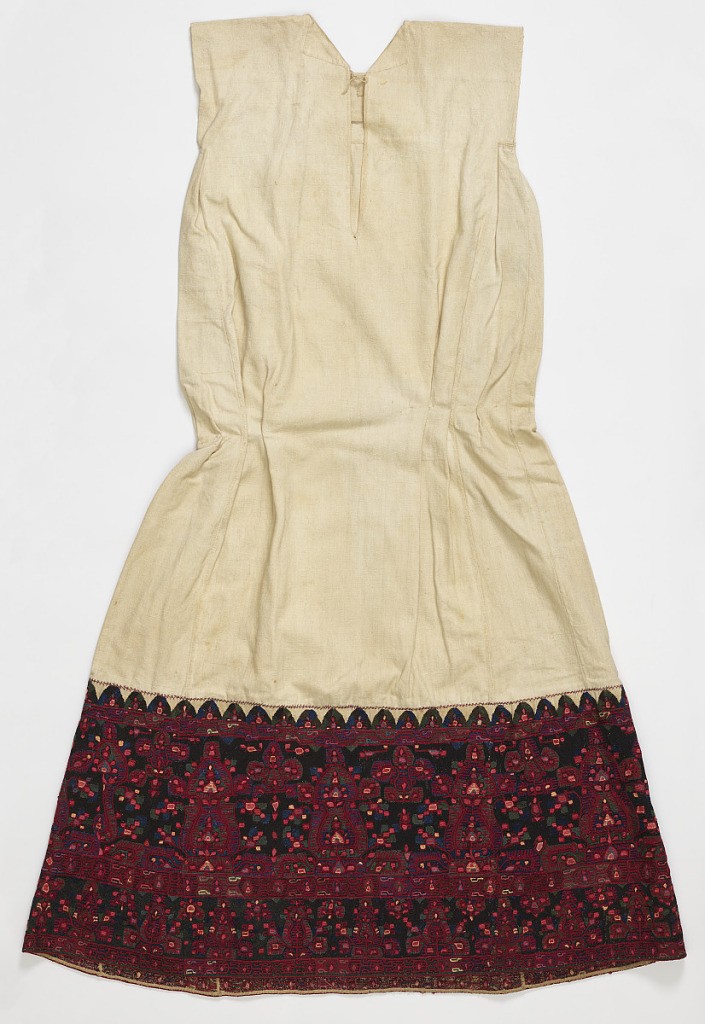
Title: Chemise
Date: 19th century
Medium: silk embroidery on cotton foundation Technique: embroidered on plain weave
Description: Woman's chemise with a plain white cotton top, intended to be worn under an embroidered blouse. The bottom is heavily embroidered in dark polychrome colors in a highly formalized floral design.